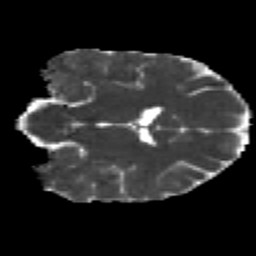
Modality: MD
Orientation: coronal
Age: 27
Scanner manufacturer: siemens
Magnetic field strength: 3 T
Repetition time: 2.2 s
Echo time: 0.084 s